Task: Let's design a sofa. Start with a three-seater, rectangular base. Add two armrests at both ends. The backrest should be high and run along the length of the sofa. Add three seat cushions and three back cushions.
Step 163:
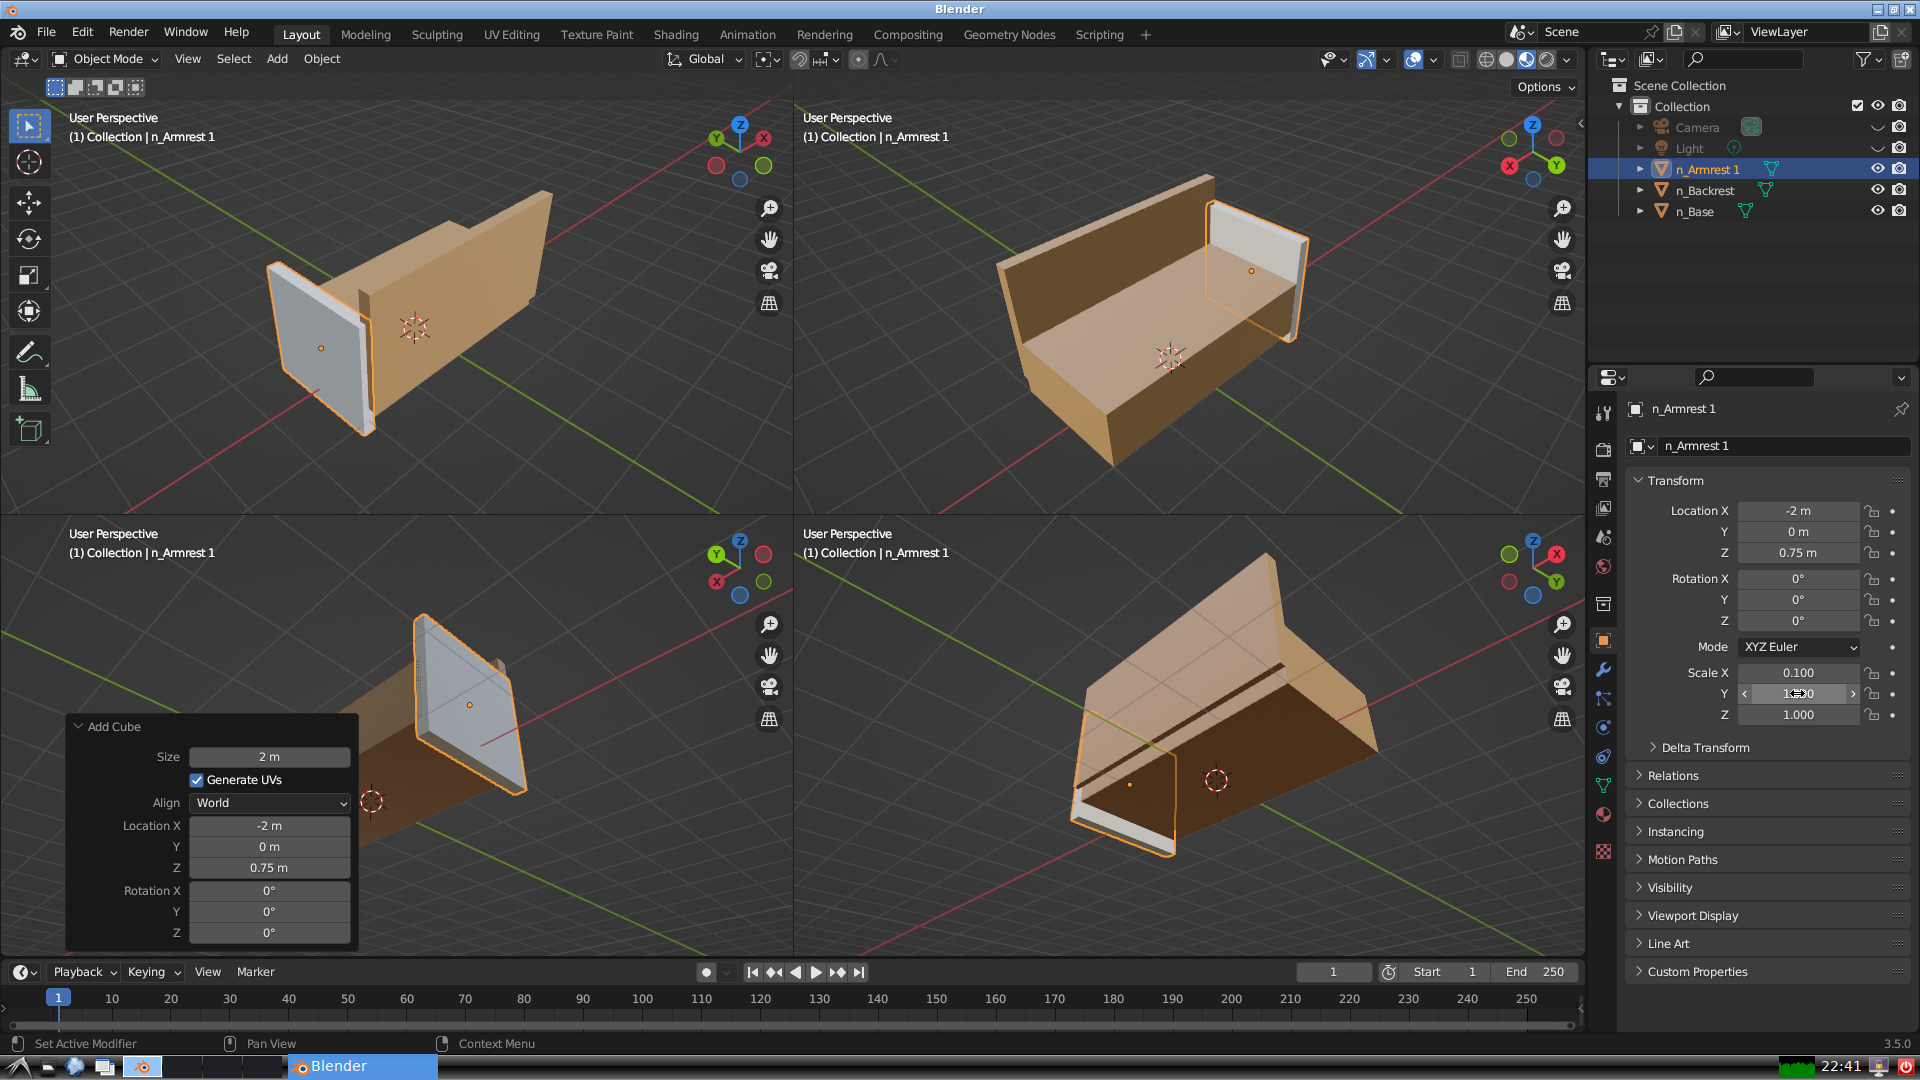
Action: {"mouse_move": [1797, 715]}